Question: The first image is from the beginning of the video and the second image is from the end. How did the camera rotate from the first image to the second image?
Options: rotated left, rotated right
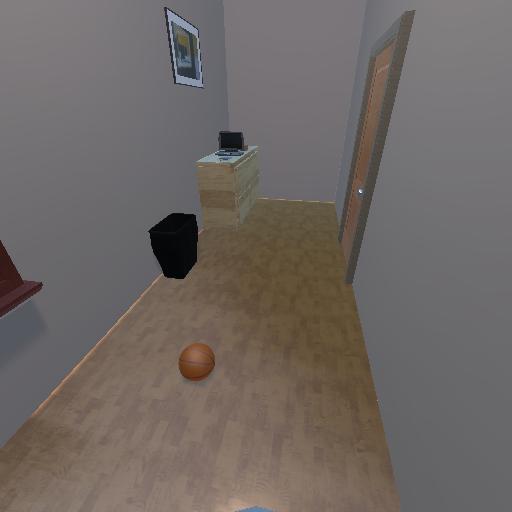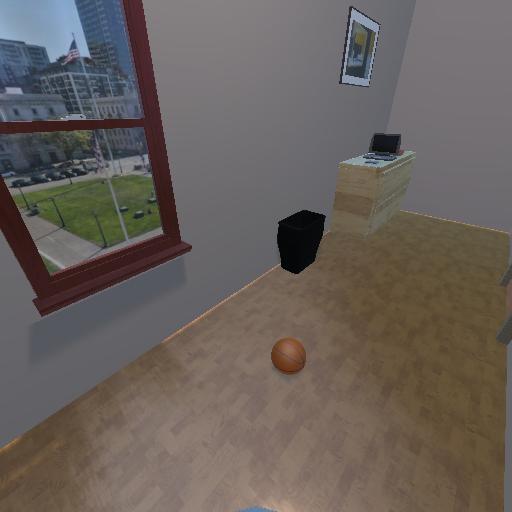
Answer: rotated left